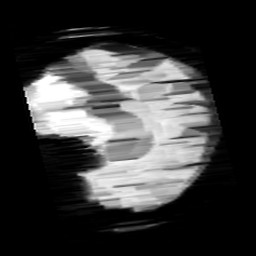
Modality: minIP
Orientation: sagittal
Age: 13
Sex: female
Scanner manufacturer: siemens
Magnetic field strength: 3 T
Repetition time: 0.027 s
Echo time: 0.02 s